Question: I am using flot for my reports. I can get my data into flot, but I am confused about the formatting of it.
For example, my flot code looks like this:
'''
var views = [
[3747, 7],
[3119, 2],
[3442, 2],
[3748, 1],
[3754, 1],
[2645, 1],
[3534, 1],
[3120, 1],
[2836, 1],
[3571, 1]
];
var ticks = [
3747,
3119,
3442,
3748,
3754,
2645,
3534,
3120,
2836,
3571
];
var options = {
series: {
bars: {
show: true
}
},
grid: {
hoverable:true,
clickable:true,
tickColor:"#dddddd",
borderWidth:0
},
bars: {
align: "center",
barWidth: 0.5
},
xaxis: {
ticks: ticks
},
colors:["#FA5833"]
};
var data = [{data: views, label: "Views"}];
var placeholder = $("#top-views-graph");
var plot = $.plot(placeholder, data, options);
'''
which shows this:

I have two problems with this.
1. The x axis is automatically adjusting the gaps between each label. I want them all to be equal.
2. I need the actual bars to extend the full width of the "grid column"
does anyone know how to achieve this?
I have tried the documentation and google but I can't seem to find anyway to do it.
I would have thought it is something that a lot of people require.
Any help would be appreciated :)
/r3plica
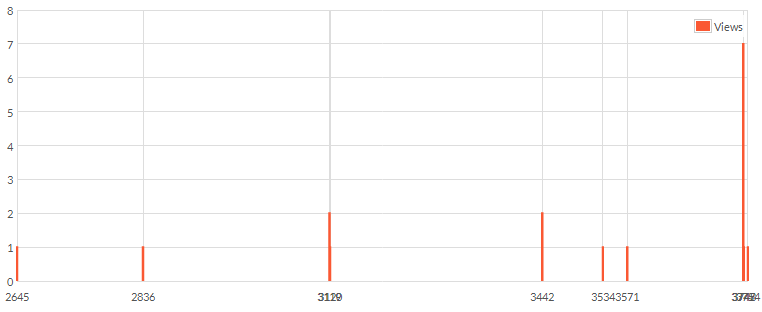
Answer: Flot is taking your tick values as numeric (give me a tick at this number) when what you really want is for them to just be labels.
Specify your ticks and data like this:
'''
var views = [[0,7],
[1,2],
[2,2],
[3,1],
[4,1],
[5,1],
[6,1],
[7,1],
[8,1],
[9,1]];
var ticks = [
[0,'3747'],
[1,'3119'],
[2,'3442'],
[3,'3748'],
[4,'3754'],
[5,'2645'],
[6,'3534'],
[7,'3120'],
[8,'2836'],
[9,'3571']
];
'''
Fiddle <URL>.